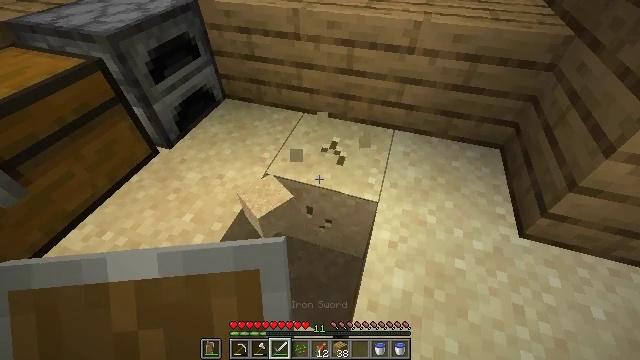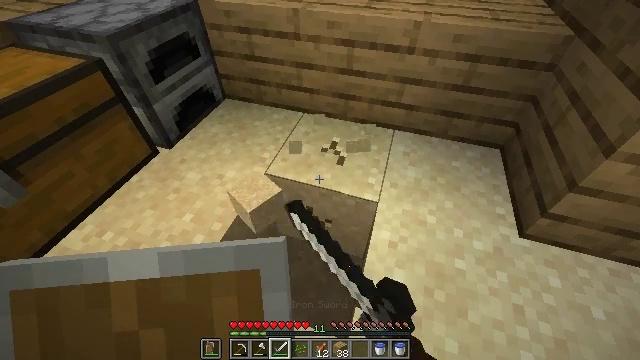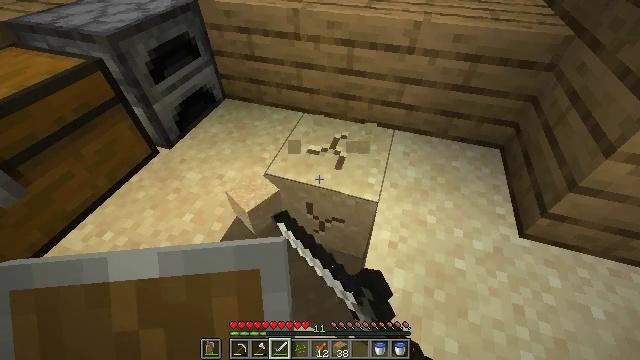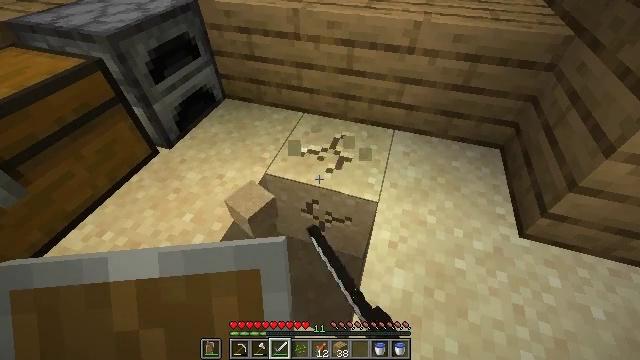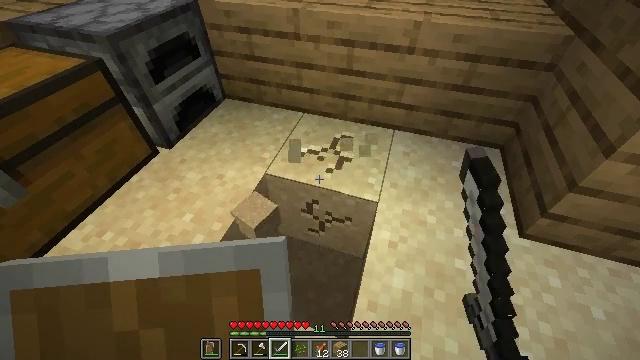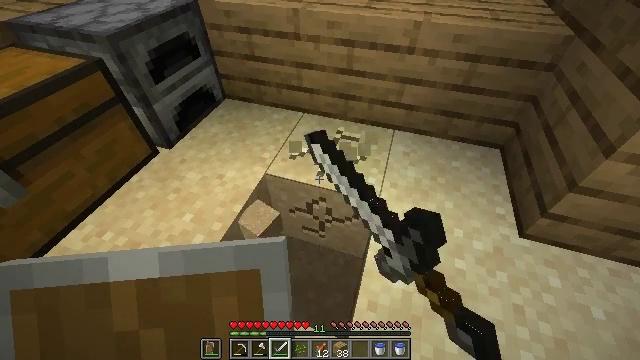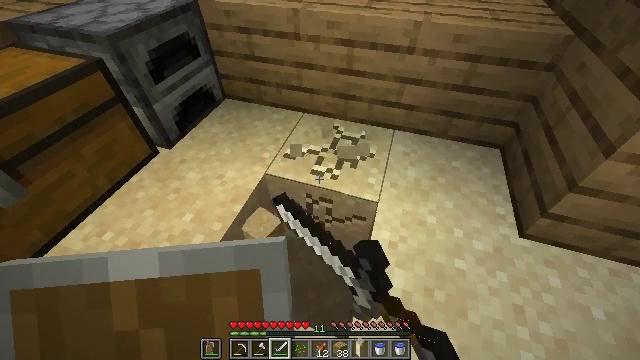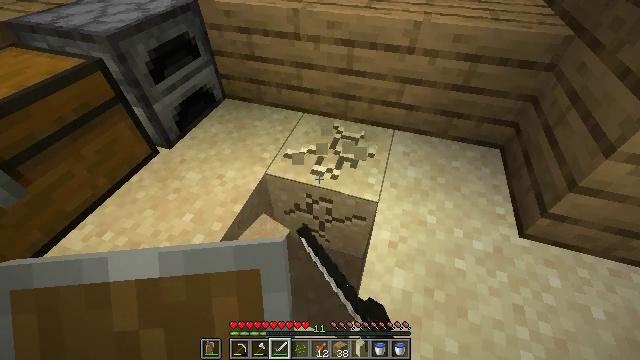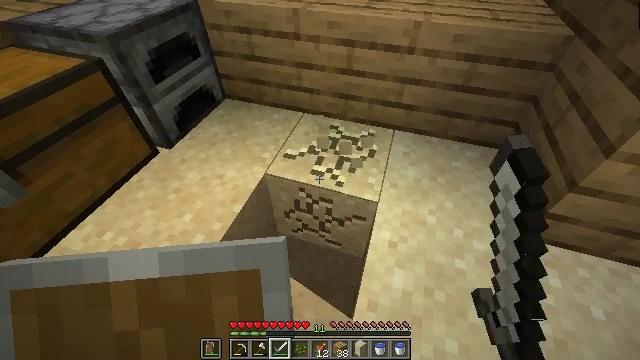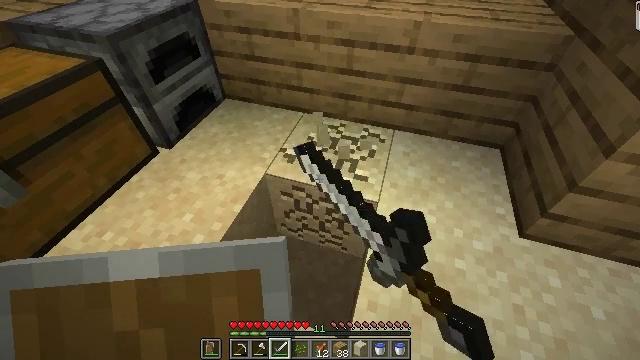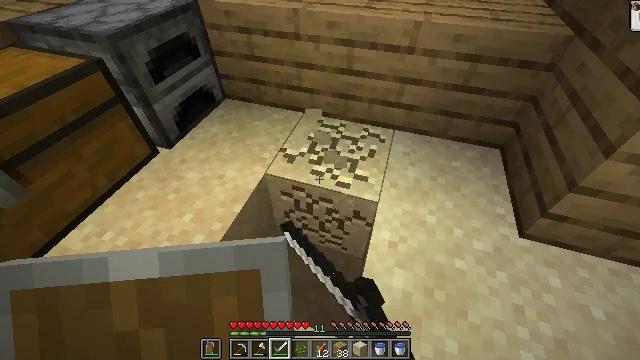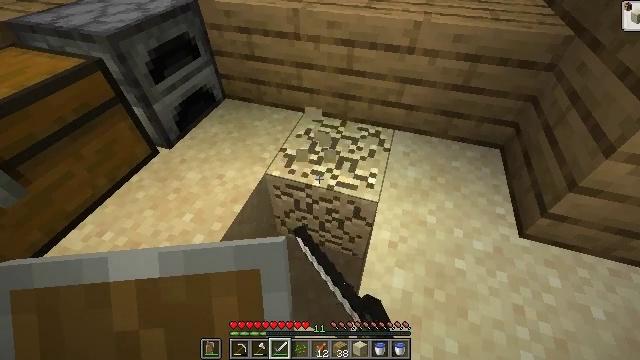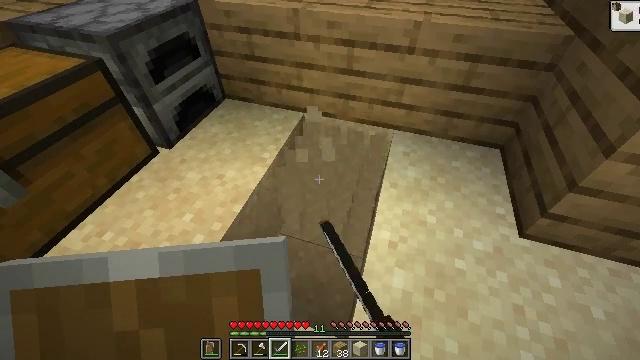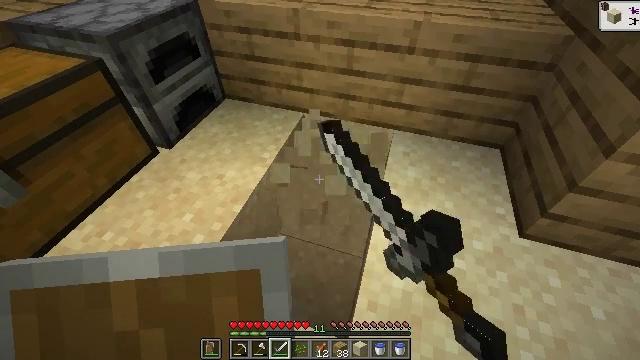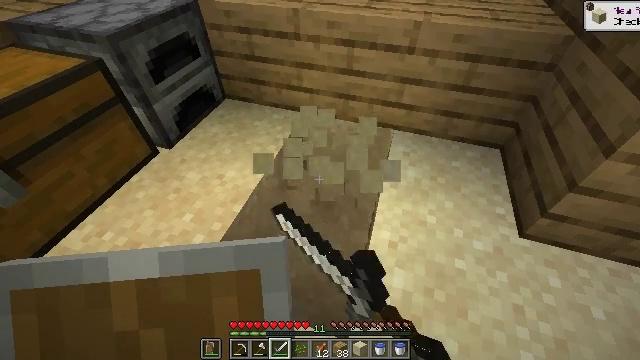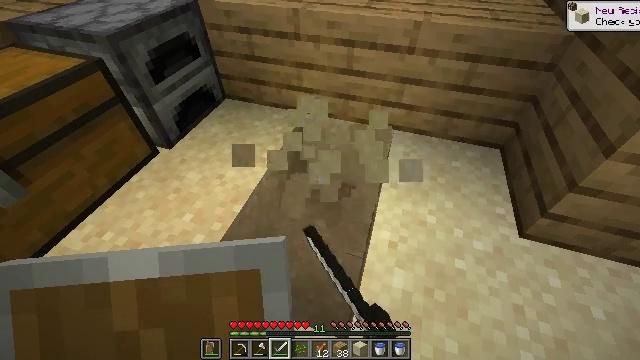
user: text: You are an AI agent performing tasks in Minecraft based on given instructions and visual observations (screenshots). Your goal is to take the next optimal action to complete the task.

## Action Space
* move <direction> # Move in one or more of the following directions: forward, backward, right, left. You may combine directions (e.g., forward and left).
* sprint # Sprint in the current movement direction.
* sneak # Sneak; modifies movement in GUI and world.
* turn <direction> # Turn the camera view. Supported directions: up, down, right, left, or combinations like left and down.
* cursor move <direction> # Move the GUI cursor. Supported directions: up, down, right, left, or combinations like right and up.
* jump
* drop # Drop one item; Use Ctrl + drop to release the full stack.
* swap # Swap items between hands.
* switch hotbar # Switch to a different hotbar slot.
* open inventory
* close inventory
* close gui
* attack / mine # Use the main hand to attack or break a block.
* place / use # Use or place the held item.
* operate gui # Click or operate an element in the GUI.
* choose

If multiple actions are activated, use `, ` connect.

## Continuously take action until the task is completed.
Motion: motion action
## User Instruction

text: Dig up some sand.
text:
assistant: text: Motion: attack / mine
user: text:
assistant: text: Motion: attack / mine
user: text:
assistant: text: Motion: attack / mine
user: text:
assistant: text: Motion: attack / mine
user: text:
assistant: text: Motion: attack / mine
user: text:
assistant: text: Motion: attack / mine
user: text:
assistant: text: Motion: attack / mine
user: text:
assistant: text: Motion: attack / mine
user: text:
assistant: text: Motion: attack / mine
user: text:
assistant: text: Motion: attack / mine
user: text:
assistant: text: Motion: attack / mine
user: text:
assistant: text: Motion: attack / mine
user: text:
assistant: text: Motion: attack / mine
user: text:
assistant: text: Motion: attack / mine
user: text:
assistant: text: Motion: attack / mine
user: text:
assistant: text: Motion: attack / mine
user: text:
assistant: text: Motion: attack / mine
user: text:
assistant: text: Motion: turn left, attack / mine
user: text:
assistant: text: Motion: turn left, attack / mine
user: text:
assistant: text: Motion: turn left, attack / mine
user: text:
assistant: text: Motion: turn left and up, attack / mine
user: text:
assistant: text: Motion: turn left, attack / mine
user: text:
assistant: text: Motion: attack / mine
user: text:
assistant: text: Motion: attack / mine
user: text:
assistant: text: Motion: attack / mine
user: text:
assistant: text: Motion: attack / mine
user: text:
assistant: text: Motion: attack / mine
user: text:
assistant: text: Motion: attack / mine
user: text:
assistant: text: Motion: attack / mine
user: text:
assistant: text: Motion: attack / mine